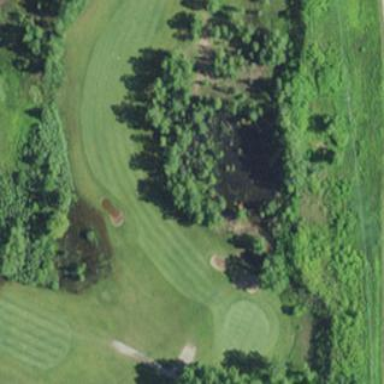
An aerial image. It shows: Golf fairway in the image.